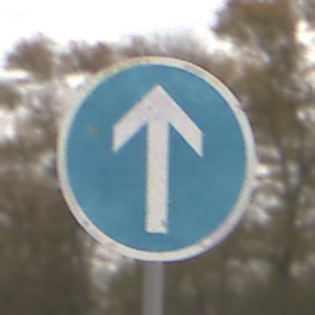
Verkehrszeichen: VorgeschriebeneFahrtrichtungGeradeaus
Umgebung: Outdoor, Nature
Tageszeit: MorningAfternoon
Wetter: Overcast
Licht: Natural
Jahreszeit: NotSpecified
Kontrast: LowContrast